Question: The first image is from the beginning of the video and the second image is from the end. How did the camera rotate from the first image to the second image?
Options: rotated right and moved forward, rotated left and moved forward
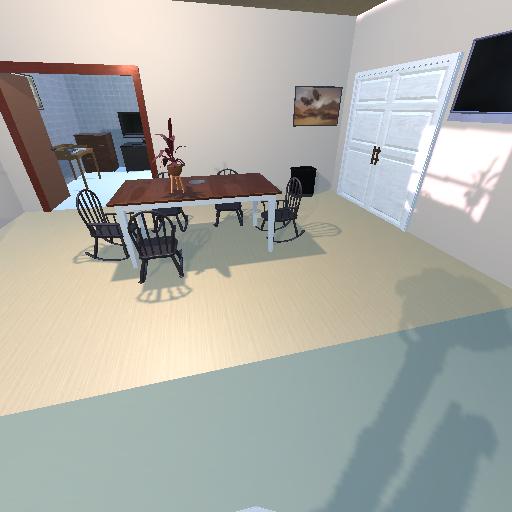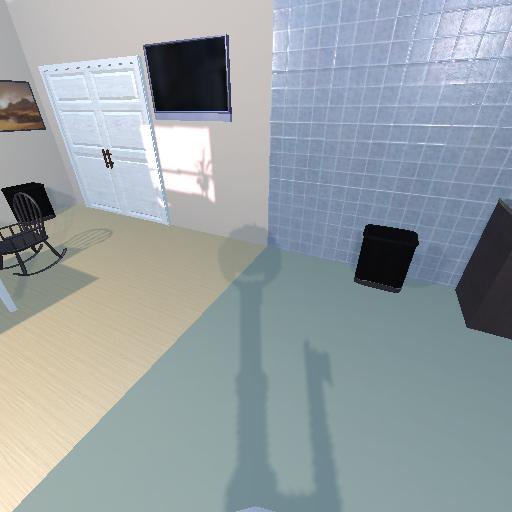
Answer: rotated right and moved forward